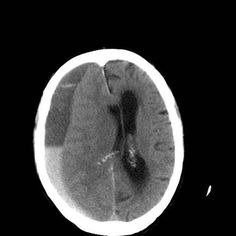
Label: notumor